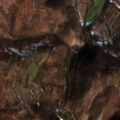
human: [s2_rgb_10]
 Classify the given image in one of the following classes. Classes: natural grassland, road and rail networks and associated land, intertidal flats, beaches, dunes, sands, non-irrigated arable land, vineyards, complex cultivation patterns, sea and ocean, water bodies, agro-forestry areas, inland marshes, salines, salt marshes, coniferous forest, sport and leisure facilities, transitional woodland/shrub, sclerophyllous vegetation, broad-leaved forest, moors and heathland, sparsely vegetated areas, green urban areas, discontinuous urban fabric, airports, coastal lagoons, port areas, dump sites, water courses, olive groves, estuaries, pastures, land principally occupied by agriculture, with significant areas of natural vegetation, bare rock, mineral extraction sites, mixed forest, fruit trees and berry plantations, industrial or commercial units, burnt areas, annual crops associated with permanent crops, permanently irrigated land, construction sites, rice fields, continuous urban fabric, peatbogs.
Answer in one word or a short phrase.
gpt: complex cultivation patterns, land principally occupied by agriculture, with significant areas of natural vegetation, broad-leaved forest, transitional woodland/shrub